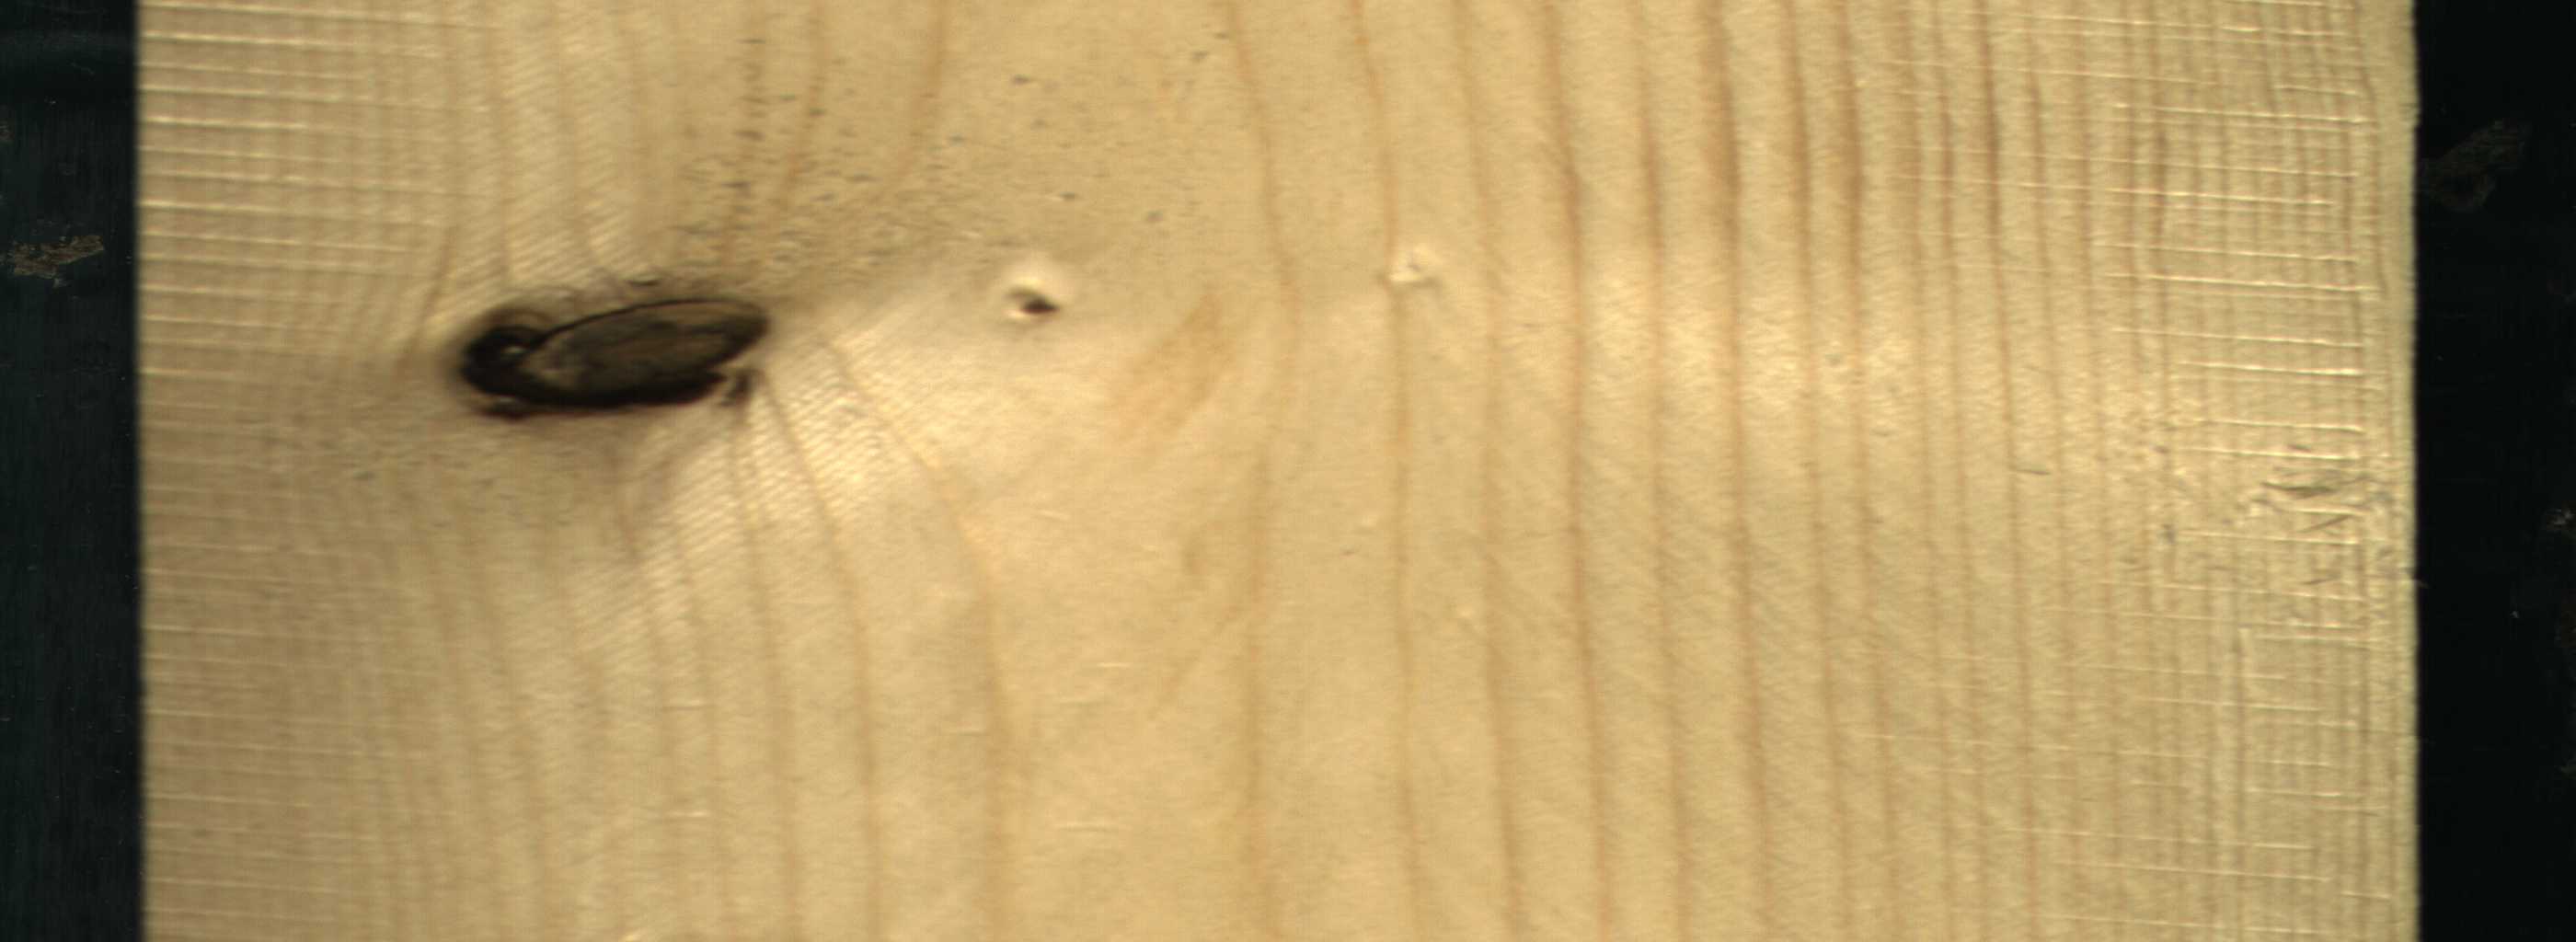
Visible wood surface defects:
Dead_Knot
Live_Knot